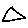
Label: triangle